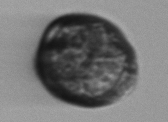
Label: Margalefidinium